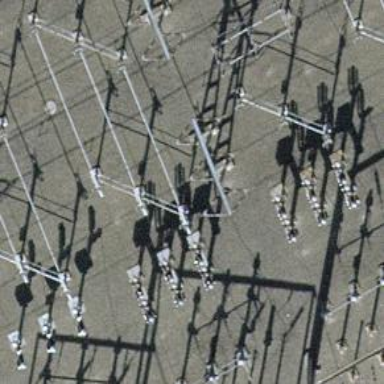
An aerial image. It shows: Three power lines with cables.